Question: I am currently trying to scrape a video duration with the help of casperjs. The video is inside a div id 'cne-player'. The duration value shows right after the page loads for this reason I found casperjs to be the best tool for the job. I am getting an empty value when scraping for the duration. Below is a snippet of the <URL> html infrastructure. How or what would be the way to retrieve the video duration?
JS
'''
var casper = require('casper').create({}),durations;
function getDuration() {
var element = document.querySelectorAll('.vjs-control');
return Array.prototype.map.call(element, function(e) {
result = e.textContent;
return result.trim();
});
}
casper.start('http://video.wired.com/watch/battle-damage-iphone-6-plus-vs-galaxy-note-4');
casper.then(function() {
durations = this.evaluate(getDuration);
});
casper.run( this.echo(durations) );
'''
HTML
'''
<div id="cne-player">
<div class="vjs-control-bar">
<div class="vjs-remaining-time vjs-time-controls vjs-control">
<div class="vjs-remaining-time-display" aria-live="off">
<span class="vjs-control-text">Remaining Time </span>
-5:08
</div>
</div>
</div>
</div>
'''
Screenshot

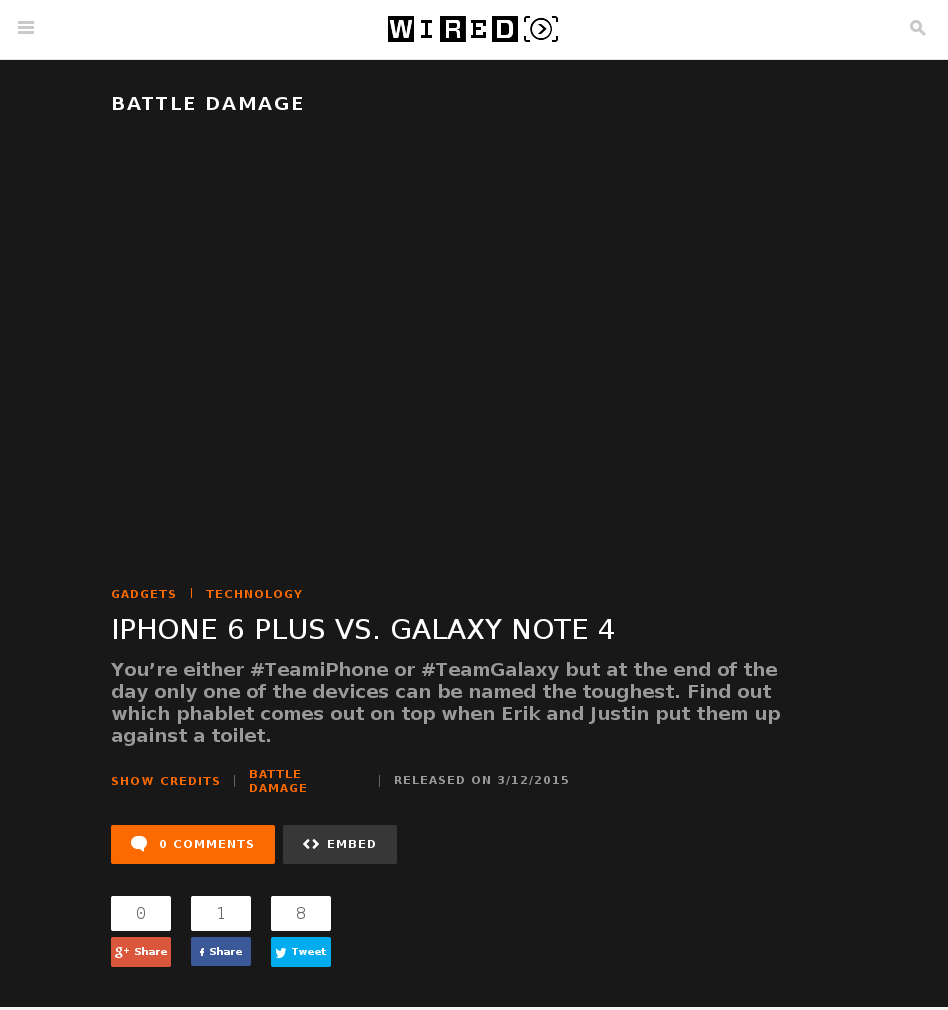
Answer: <URL> The JavaScript that adds the controls probably detects this and doesn't add any controls, because the video cannot be used.
You will have to find another way to scrape the video duration.